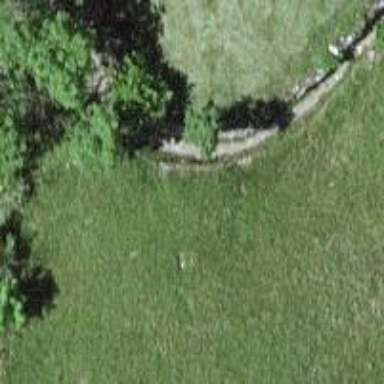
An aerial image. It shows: Dry stone wall barrier.